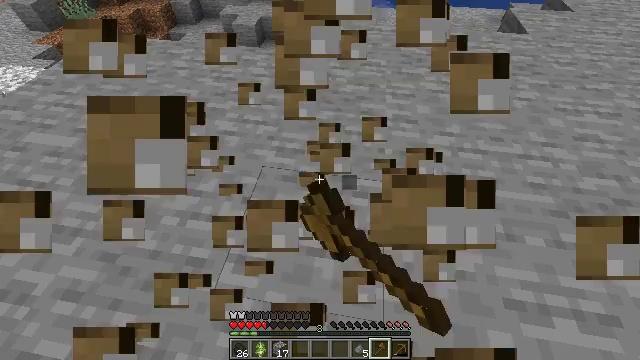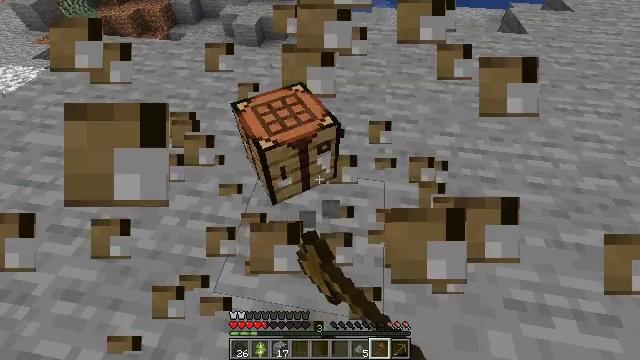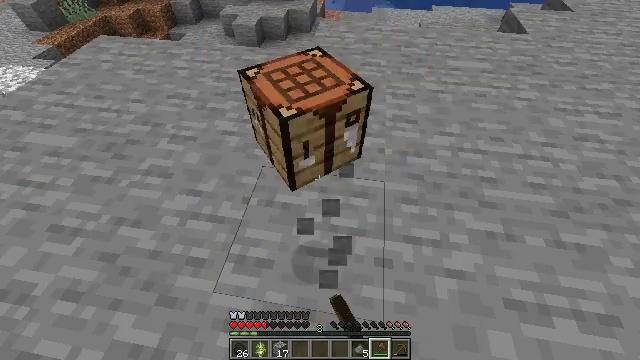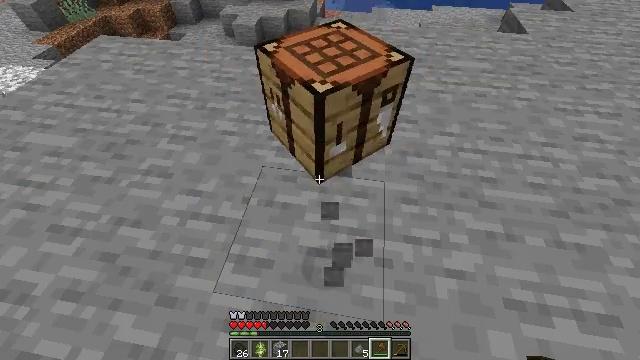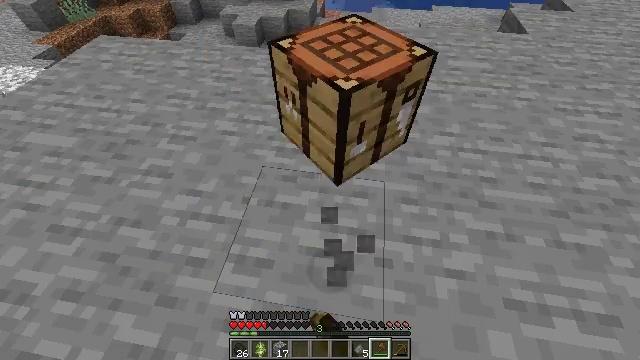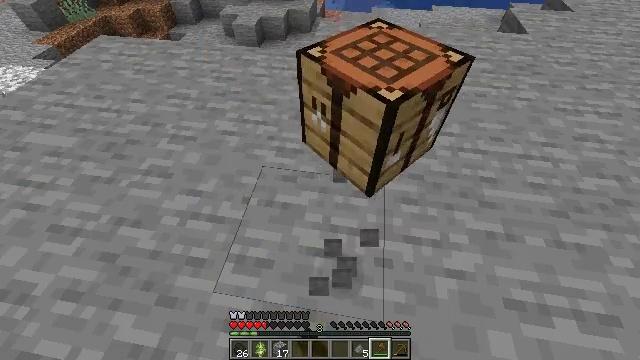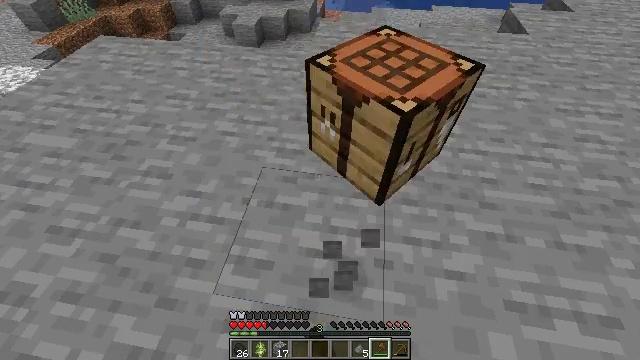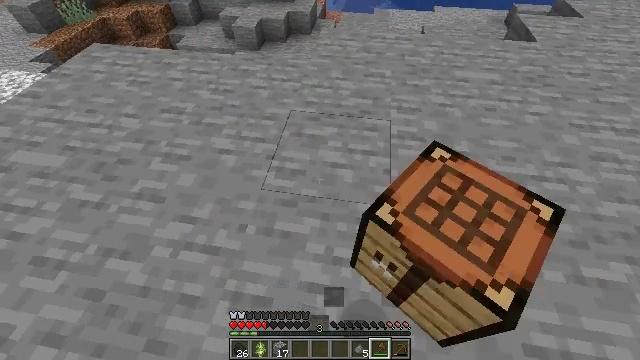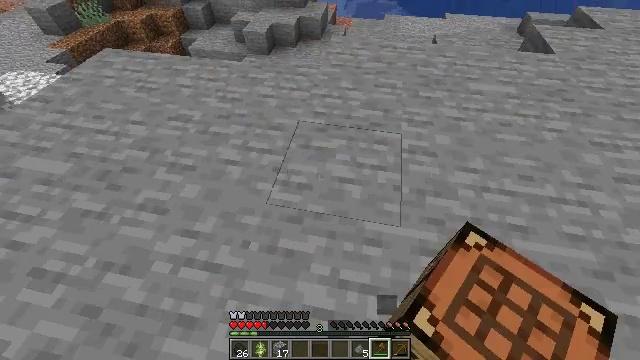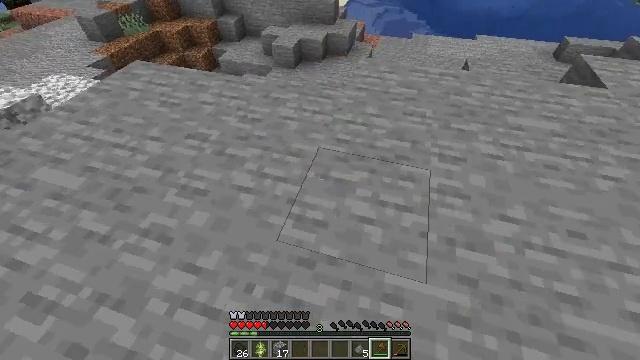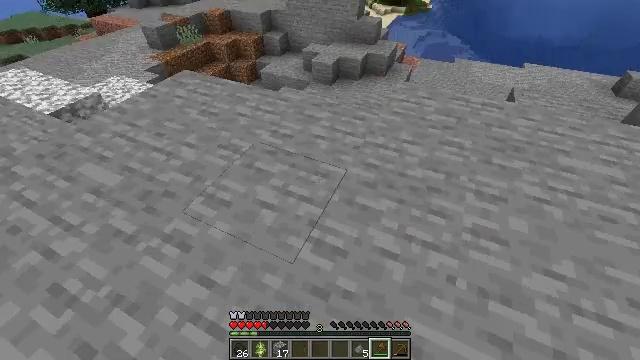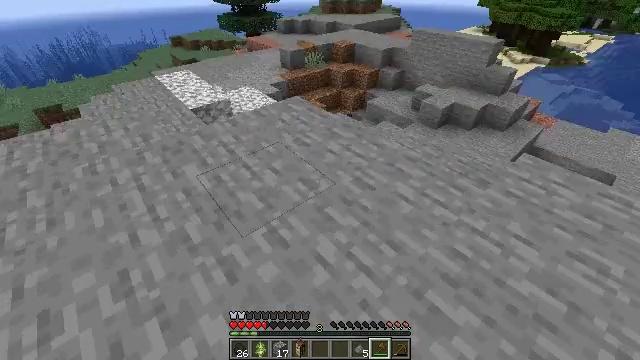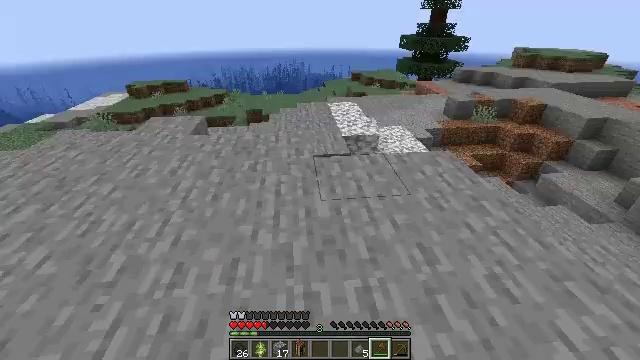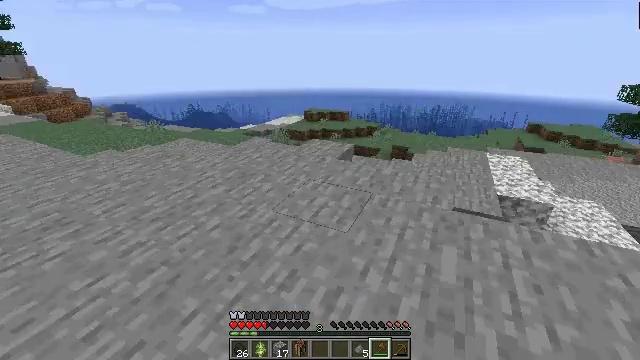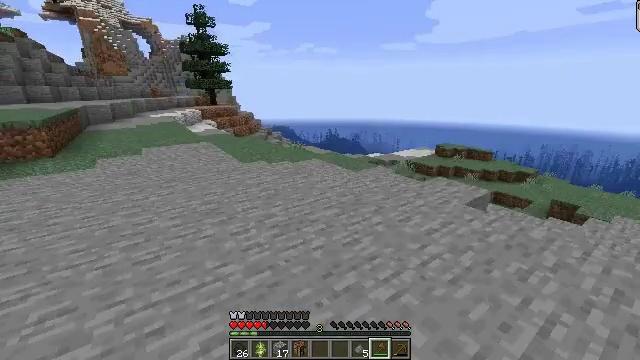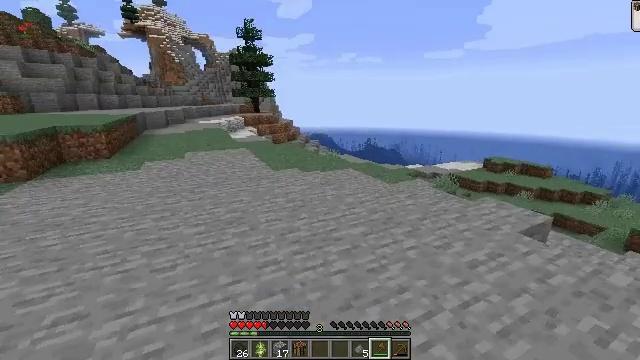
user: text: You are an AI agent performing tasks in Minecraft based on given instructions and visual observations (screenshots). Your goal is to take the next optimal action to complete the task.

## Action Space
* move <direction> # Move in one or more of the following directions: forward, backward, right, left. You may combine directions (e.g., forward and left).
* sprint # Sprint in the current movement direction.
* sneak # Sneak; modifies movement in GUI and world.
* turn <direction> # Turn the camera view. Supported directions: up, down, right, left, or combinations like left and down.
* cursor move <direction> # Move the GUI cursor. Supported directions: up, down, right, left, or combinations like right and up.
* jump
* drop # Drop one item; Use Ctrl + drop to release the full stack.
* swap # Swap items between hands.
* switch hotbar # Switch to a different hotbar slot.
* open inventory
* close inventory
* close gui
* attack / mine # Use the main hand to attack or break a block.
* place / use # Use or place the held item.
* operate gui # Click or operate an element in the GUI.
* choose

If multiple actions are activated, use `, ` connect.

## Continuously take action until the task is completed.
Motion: motion action
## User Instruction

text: Hunt animals.
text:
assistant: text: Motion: attack / mine
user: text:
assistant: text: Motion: attack / mine
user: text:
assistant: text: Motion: attack / mine
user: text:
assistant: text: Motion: attack / mine
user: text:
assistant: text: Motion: attack / mine
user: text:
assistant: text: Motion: move forward
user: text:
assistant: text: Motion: move forward
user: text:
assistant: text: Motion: move forward, turn left
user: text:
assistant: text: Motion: move forward, turn left and up
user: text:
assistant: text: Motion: move forward, turn left and up
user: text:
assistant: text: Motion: move forward, turn left and up
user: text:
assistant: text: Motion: move forward, sprint, turn left and up
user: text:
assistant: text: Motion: move forward, sprint, turn left and up
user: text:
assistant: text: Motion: move forward, sprint, turn left and up
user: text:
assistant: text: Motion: move forward, sprint, turn left and up
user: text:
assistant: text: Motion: move forward, turn left and up
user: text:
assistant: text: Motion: move forward
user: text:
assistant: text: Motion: move forward, sprint
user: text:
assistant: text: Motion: move forward, sprint
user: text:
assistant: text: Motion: move forward, sprint
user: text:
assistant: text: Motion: move forward, sprint
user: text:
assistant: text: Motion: move forward
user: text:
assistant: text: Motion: move forward
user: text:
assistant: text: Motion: move forward, sprint, turn left
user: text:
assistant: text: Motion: move forward, sprint, turn left and up
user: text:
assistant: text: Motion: move forward, sprint, turn left and up
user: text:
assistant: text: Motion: move forward, sprint, turn left and up
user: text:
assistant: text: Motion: move forward, turn left
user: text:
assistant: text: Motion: move forward, sprint
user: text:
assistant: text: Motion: move forward, sprint